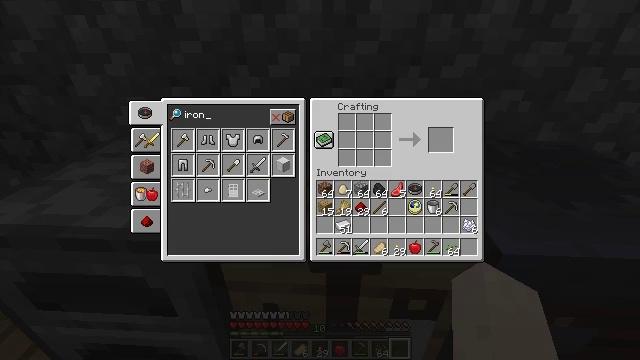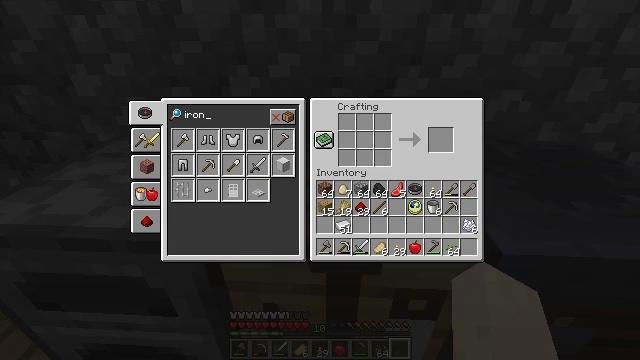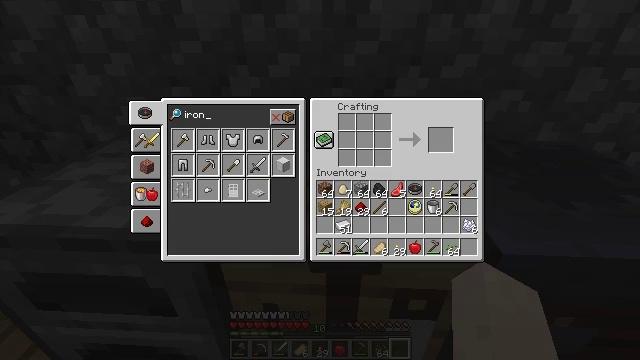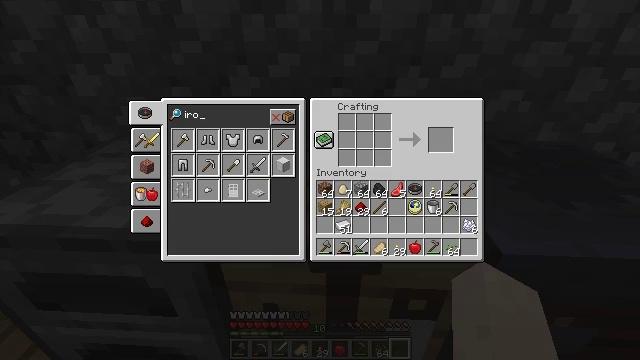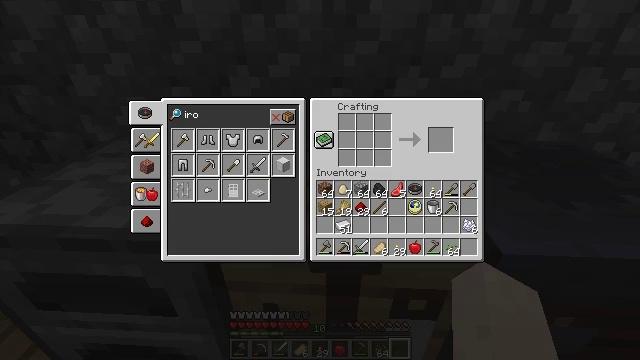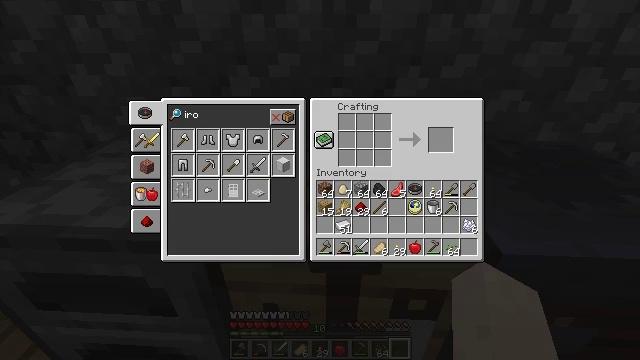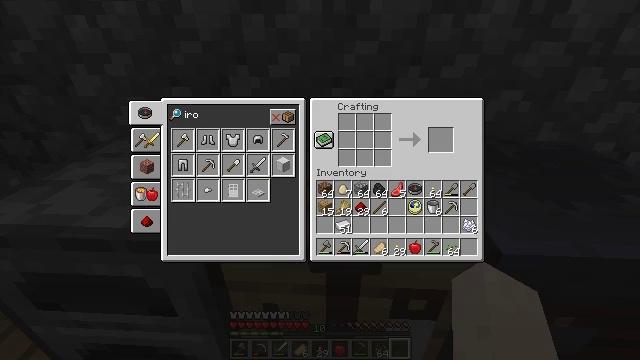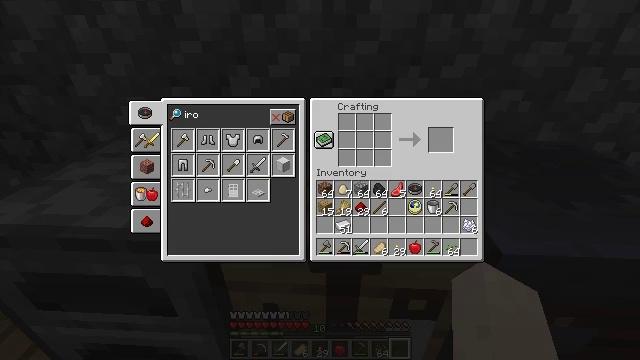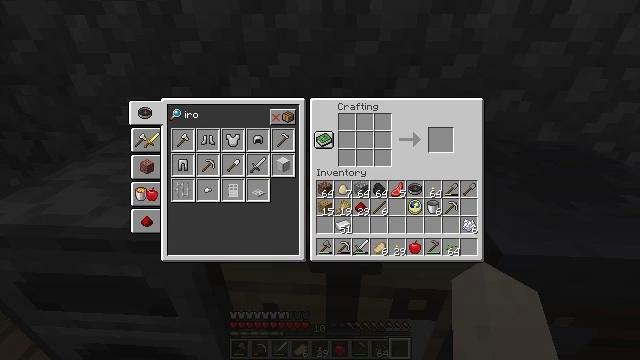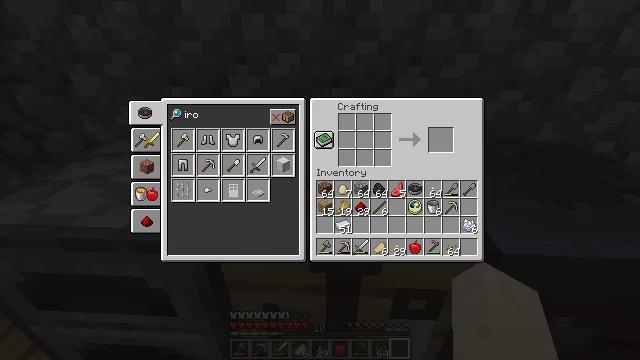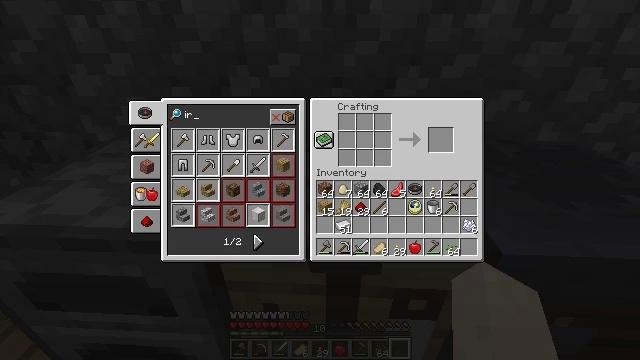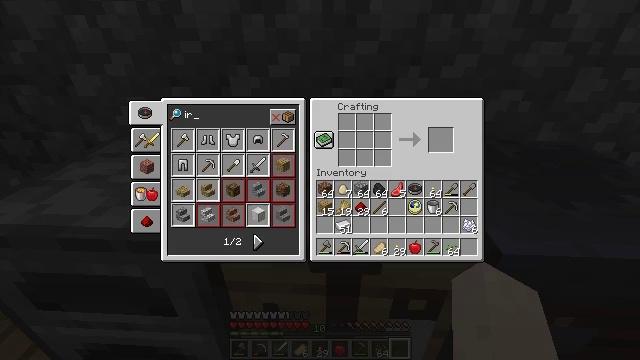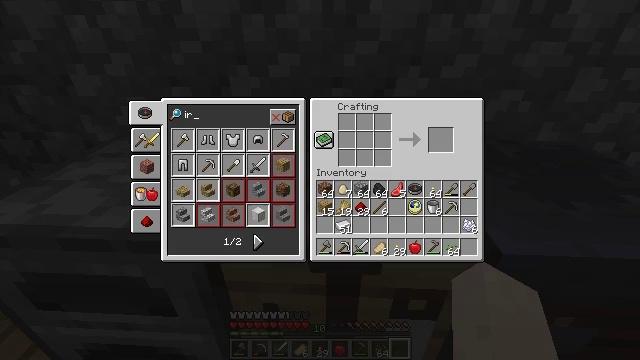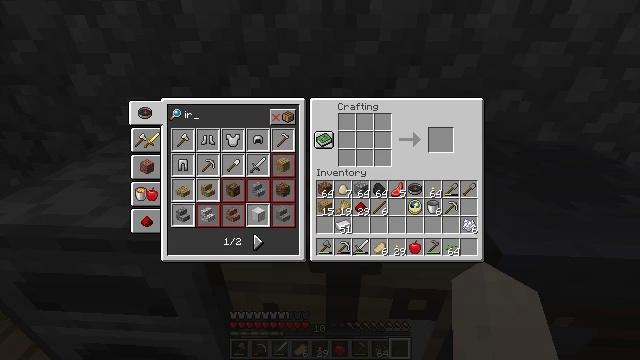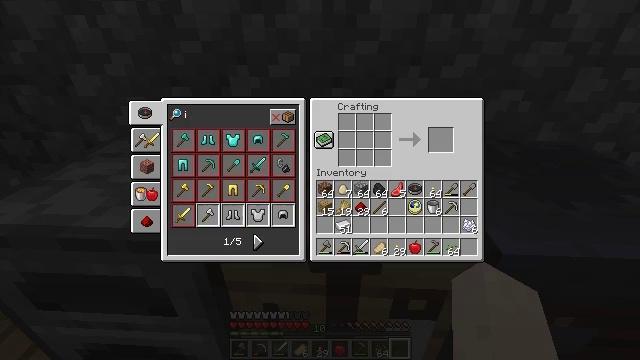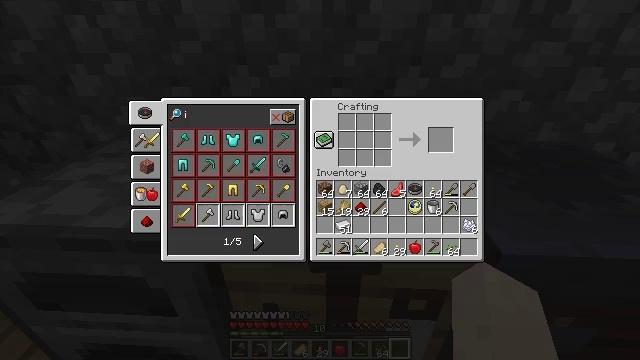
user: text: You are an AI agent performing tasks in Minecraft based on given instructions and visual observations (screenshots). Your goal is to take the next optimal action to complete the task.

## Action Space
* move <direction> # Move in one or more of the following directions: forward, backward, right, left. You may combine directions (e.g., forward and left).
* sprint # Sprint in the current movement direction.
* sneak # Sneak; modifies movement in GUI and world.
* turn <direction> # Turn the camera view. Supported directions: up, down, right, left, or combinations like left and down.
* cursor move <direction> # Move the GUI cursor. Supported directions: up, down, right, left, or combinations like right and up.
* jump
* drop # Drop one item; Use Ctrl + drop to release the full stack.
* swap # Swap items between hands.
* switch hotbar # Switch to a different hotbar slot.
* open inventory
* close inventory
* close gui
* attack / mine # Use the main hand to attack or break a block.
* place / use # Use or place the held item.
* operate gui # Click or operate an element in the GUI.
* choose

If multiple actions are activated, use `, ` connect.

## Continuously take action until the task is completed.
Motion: motion action
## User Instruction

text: Craft the shield at the crafting station.
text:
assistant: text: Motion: no_op
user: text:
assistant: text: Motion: no_op
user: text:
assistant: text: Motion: no_op
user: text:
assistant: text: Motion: no_op
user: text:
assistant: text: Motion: no_op
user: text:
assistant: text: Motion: no_op
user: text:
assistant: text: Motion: no_op
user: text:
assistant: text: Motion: no_op
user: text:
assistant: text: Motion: no_op
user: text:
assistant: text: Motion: no_op
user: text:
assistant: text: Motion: no_op
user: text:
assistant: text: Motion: no_op
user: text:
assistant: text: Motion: no_op
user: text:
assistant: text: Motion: no_op
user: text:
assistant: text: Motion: no_op
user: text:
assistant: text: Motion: no_op
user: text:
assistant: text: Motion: no_op
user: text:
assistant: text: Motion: no_op
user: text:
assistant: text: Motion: no_op
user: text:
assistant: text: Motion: no_op
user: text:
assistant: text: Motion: no_op
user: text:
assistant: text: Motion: no_op
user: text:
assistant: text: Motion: no_op
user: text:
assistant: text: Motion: no_op
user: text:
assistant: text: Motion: no_op
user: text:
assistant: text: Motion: no_op
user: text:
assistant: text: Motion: no_op
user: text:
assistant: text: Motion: no_op
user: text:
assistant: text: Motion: no_op
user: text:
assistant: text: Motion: no_op